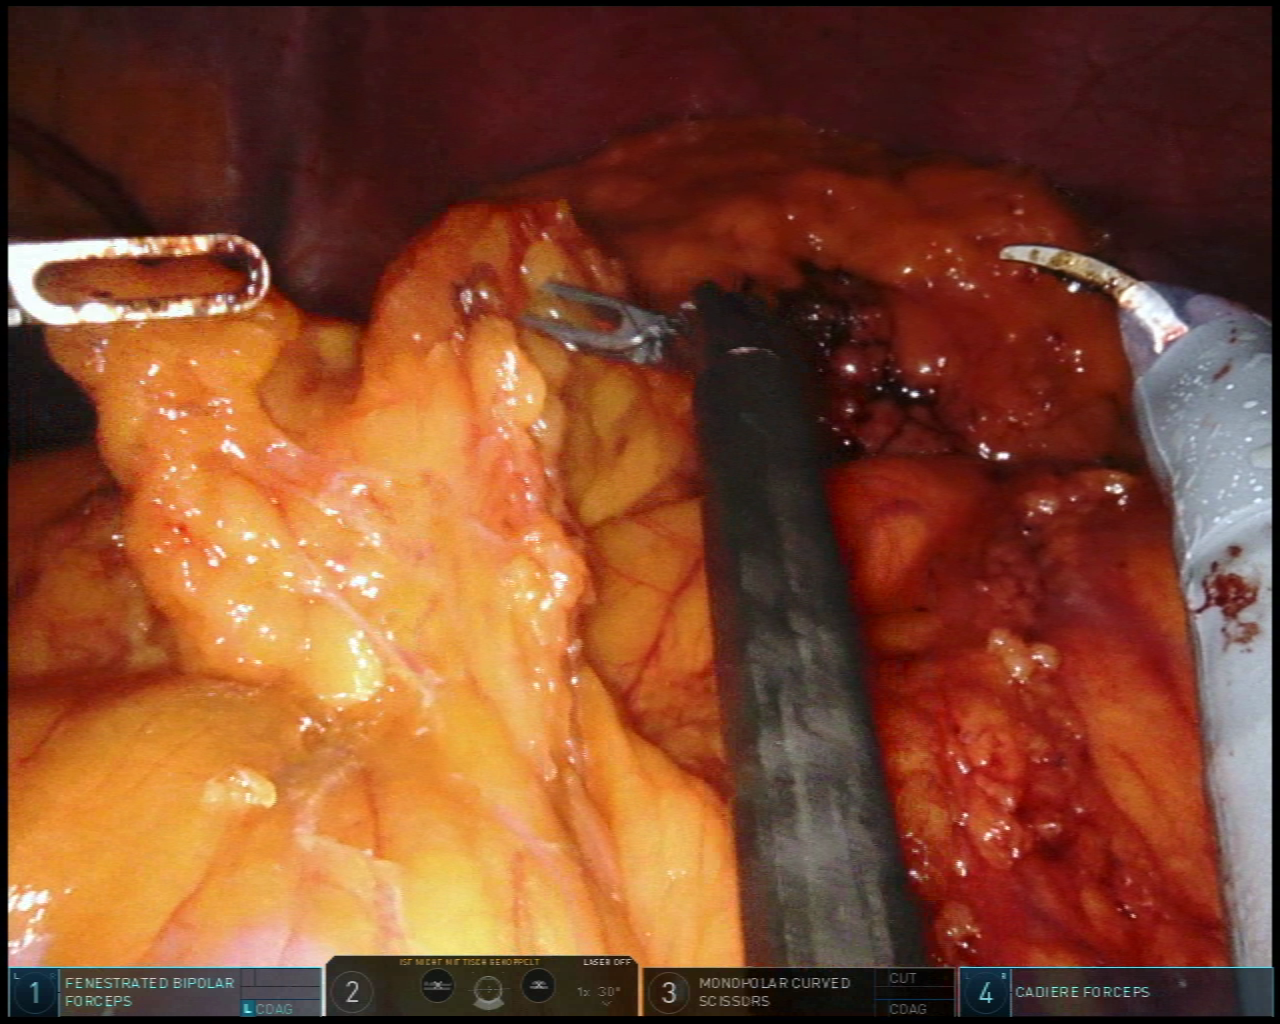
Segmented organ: liver
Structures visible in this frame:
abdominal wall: yes
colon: yes
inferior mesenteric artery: no
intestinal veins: no
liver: yes
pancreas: no
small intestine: no
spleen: no
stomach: no
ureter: no
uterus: no
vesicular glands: no